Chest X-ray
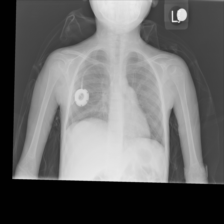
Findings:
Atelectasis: negative
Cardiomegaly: negative
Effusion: negative
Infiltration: negative
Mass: negative
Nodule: negative
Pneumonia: negative
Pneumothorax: negative
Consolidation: negative
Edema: negative
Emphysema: negative
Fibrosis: negative
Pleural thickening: negative
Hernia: negative